Question: The <URL> defines the availability of the various alpha storage modes:

Which ones should we use for RGB contexts, and ?
For non-opaque contexts, 'kCGImageAlphaPremultipliedFirst' or 'kCGImageAlphaPremultipliedLast'?
For opaque contexts, 'kCGImageAlphaNoneSkipFirst' or 'kCGImageAlphaNoneSkipLast'?
Typically, I see 'kCGImageAlphaPremultipliedFirst' for non-opaque and 'kCGImageAlphaNoneSkipFirst' for opaque contexts. Some state that these perform better but I haven't seen any hard evidence or documentation about this.
A quick GitHub search shows that developers favor 'kCGImageAlphaPremultipliedFirst' over 'kCGImageAlphaPremultipliedLast' and 'kCGImageAlphaNoneSkipLast' over 'kCGImageAlphaNoneSkipFirst'. Sadly, this is little more than anecdotal evidence.
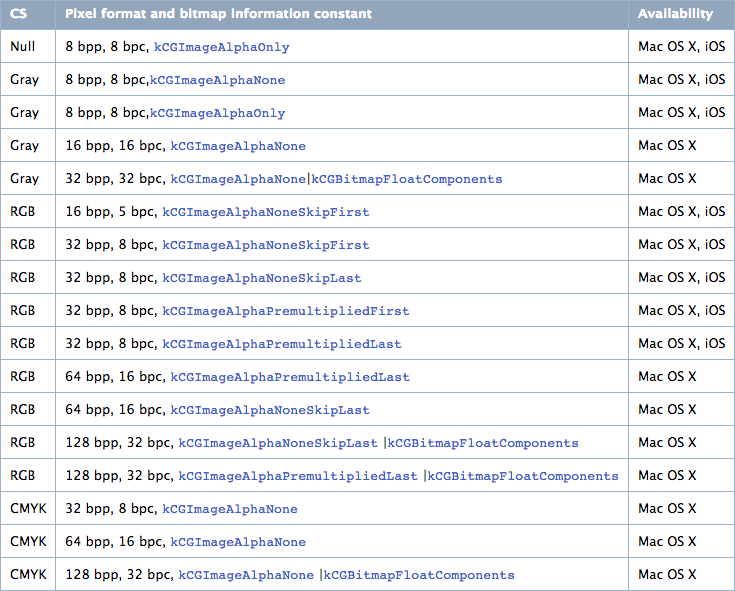
Answer: Confirmed by an Apple engineer at WWDC 2014 that we should use 'kCGImageAlphaPremultipliedFirst' or 'kCGImageAlphaNoneSkipFirst', and that it does affect performance.